Question: Hello I currently have a matrix that has genes as row.name and Tissue Type as colnames. If I:
'''
> cor(matrix)
> str(DataCor2)
num [1:39453, 1:19] 0.502 7.974 33.462 0 14.543 ...
- attr(*, "dimnames")=List of 2
..$ : chr [1:39453] "AC205376.4_FG003" "GRMZM2G024563" ...
..$ : chr [1:19] "V18_Meotic_TasselR1" "V18_Meotic_TasselR2" ...
'''
I get a correlation between tissue types.
What I want to do is get a correlation of a subsets of genes across each tissue type for a heat map, I tried:
cor(v, t(v))
But I get an error saying incompatible dimensions. Here is part of the data and I want to see a correlation of expression levels between genes across tissue types. The heat map would look similar to the matrix with genes on the Y axis and tissue on the X axis. Hopefully it makes more sense.

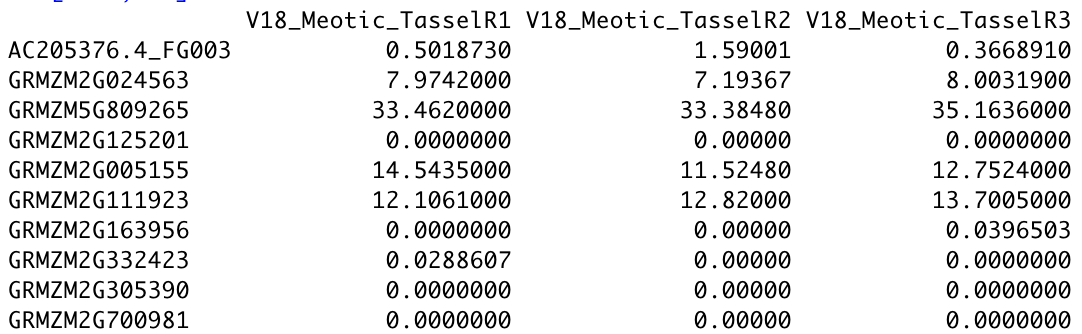
Answer: Suppose you want to 'subset' the 'genes' based on the 'prefix' and do the 'cor' on each 'subset'
'''
res <- lapply(split(1:nrow(mat1), gsub("_.*", "", rownames(mat1))),
function(i) cor(mat1[i,]))
'''
### data
'''
set.seed(29)
mat1 <- matrix(sample(0:80, 15*3, replace=TRUE), ncol=3,
dimnames=list(paste(rep(c('V18', 'V19'), c(8,7)), LETTERS[1:15],
sep="_"), paste0("AC", 1:3)))
'''